Question: I'm creating a chat program, similar to IRC. With my client though, I have the problem that when text is added to a JTextPane (using a GridBagLayout), it resizes instead of wordwraps. Well, it actually will wordwrap eventually, but it shouldn't be resizing. Here is what I mean:

I could set the JTextPane dimension to an exact number, but I want the user to be able to resize the window, and the parts inside as needed. How can I get to put as much text in without it resizing?
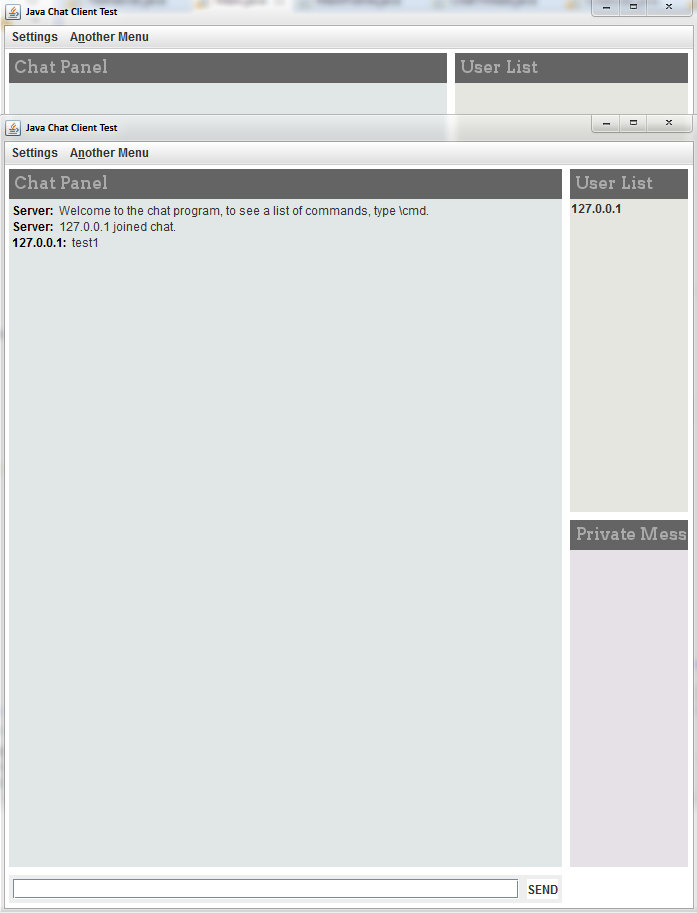
Answer: I ended up fixing it by adding setting it into a JScrollPand and using .setPreferredSize().